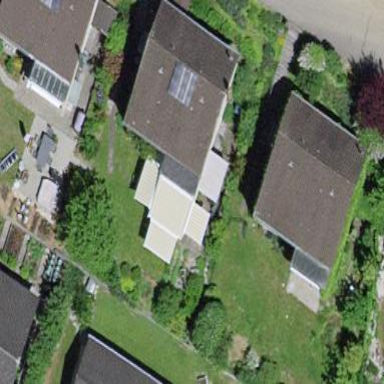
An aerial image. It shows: Detached building with saltbox-shaped roof.